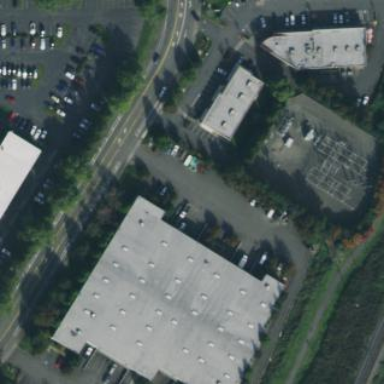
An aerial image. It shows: Commercial area.